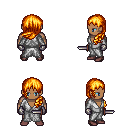
a pixel art fantasy rpg character, male body template, human, dark skin, white robe, red pants, light blonde left-swept hairstyle, metal gloves, maroon shoes, dagger, four views (front, back, left, right), 2x2 character sprite sheet, small pixel art, hard edges, no anti-aliasing